Question: I want to differentiate the obligatory TextBox fields in my forms. I was achieving this by creating a class with a method called by every form. What that method does, is receive a list of textbox and for each one, it sets the backcolor to another.
'''
public static void Mostrar_campos_obligatorios(List<TextBox> lista_textbox)
{
foreach (TextBox tbx in lista_textbox)
{
tbx.Paint += new PaintEventHandler(TextBoxRectangle);
}
}
'''
I have changed the GUI now, and I dont like how it looks like when the backcolor is changed, then I wanted to draw a rectangle as I show in the next picture:

Leave to me the gradient stuff, I just need help to draw a rectangle of the same height of each TextBox and to be located at the end of it. I want to use that method definition too (I mean, to receive a list of textboxes).
Notice that the methods are static..
I tried something like this:
'''
public static void TextBoxRectangle(object sender, PaintEventArgs e)
{
tbx = (TextBox)sender;
Color c1 = Color.FromArgb(255, 113, 255, 0);
Color c2 = Color.FromArgb(255, 2, 143, 17);
LinearGradientBrush br = new LinearGradientBrush(e.CellBounds, c1, c2, 90, true);
ColorBlend cb = new ColorBlend();
cb.Positions = new[] { 0, (float)1 };
cb.Colors = new[] { c1, c2 };
br.InterpolationColors = cb;
Rectangle rect = new Rectangle(tbx.Location.X + 4, tbx.Location.Y + 4, 13, 13);
e.Graphics.FillRectangle(br, rect);
}
'''
But is not working. It's don't even access the 'TextBoxRectangle()'. I think I'm doing it very wrong..
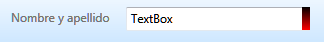
Answer: My suggestion is:
Don't use the complex logic to draw a rectangle. . No need to draw rectangle and stuff.
The image can be anything gradient/not gradient.